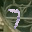
Label: 7